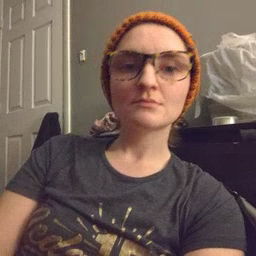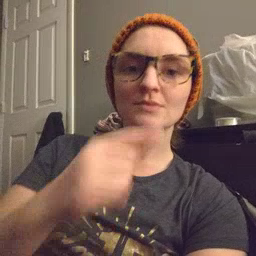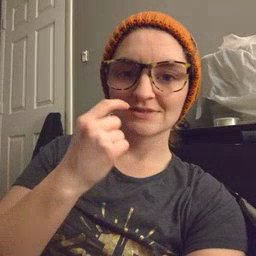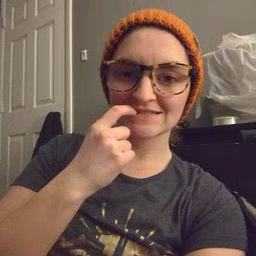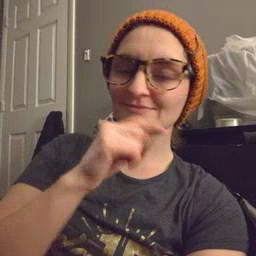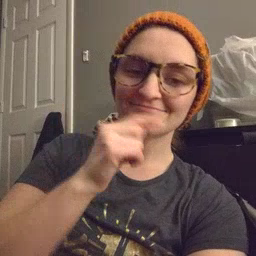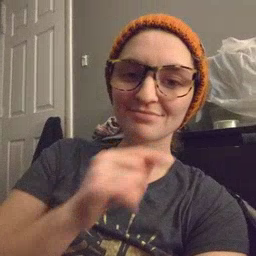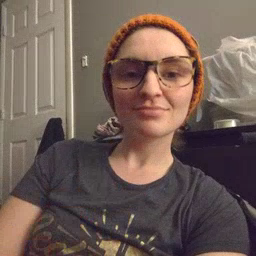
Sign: toothbrush